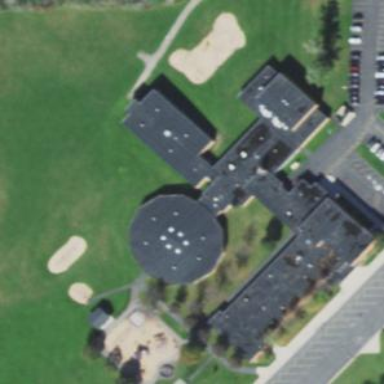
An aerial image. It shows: School.